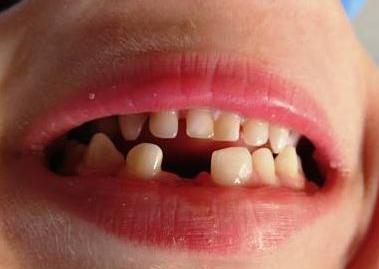
Condition: hypodontia